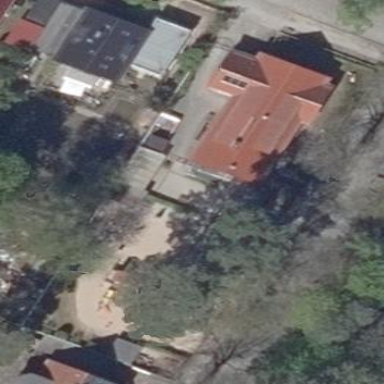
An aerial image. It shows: Kindergarten.